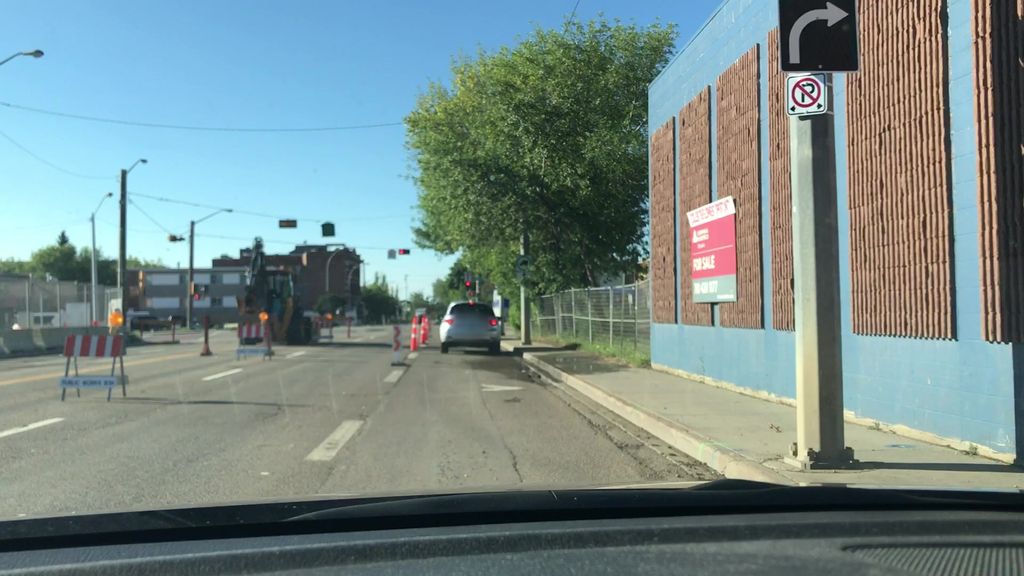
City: edmonton